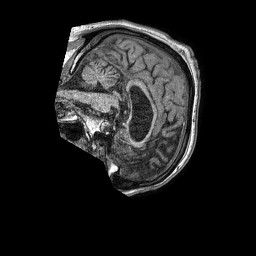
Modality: T1w
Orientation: sagittal
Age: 82
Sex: male
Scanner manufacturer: philips
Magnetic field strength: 1.5 T
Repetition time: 0.007794 s
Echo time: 0.003645 s